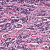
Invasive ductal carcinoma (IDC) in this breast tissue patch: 1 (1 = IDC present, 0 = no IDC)